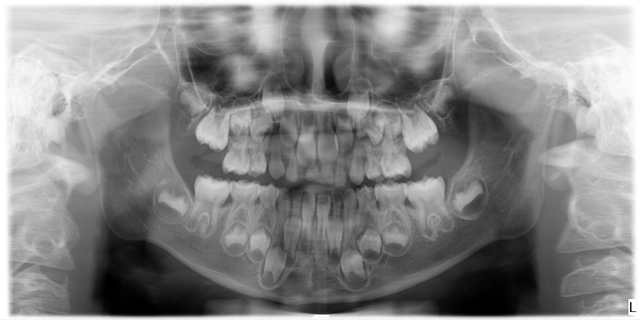
child